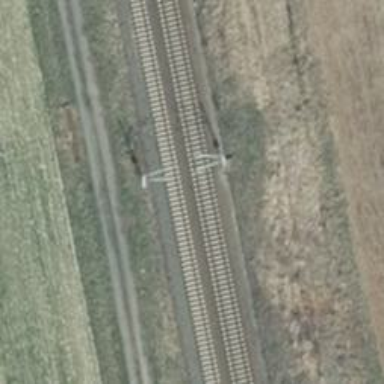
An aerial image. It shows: Milestone along the railway with catenary mast.